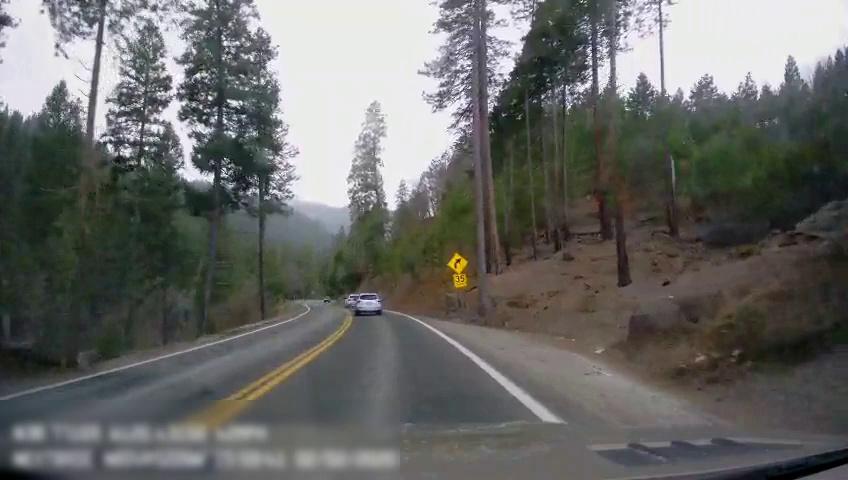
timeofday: Day
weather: Cloudy
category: Drivable Space
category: Vehicles | SUV
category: Vehicles | SUV
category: Lanes | Alternate Lane
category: Lanes | Current Lane
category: Lanes | Opposite Lane
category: Lanes | Opposite Lane
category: Traffic | Signs
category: Traffic | Signs